Question: I have the following data, and am having some issues with the y axis ordering =
'''
> str(dat)
'data.frame': 3678 obs. of 41 variables:
$ highest_bid : Factor w/ 140 levels "\N","0","10",..: 2 2 2 2 2 2 2 2 2 2 ...
$ age_of_oldest_driver : Factor w/ 75 levels "18","19","20",..: 66 11 33 24 57 3 17 5 32 22 ...
'''
When I plot highest bid on age, I get the desired plot but the age's are in order of the factor, which is not what I want. The y axis goes from 180, 19, 200, 2300, 25, 230, 250, etc. Because of values like 19, 25, and 2300, it throws the ordering of the y axis off. See below plot.
'''
ggplot(dat, aes(x=factor(age_of_oldest_driver), y=highest_bid)) +
stat_summary(fun.y="mean", geom="bar")
'''
Now, I generated some sample data to play around with this problem, but I can't seem to reproduce it. Here's what I did. Once again, this works perfectly.
'''
df=data.frame(score=c(400,200,3000,500,751,630,554,630,100,250,330,5100,4100,800),
age=c(18,18,23,50,19,39,19,23,22,22,40,35,22,16))
str(df)
ggplot(df, aes(x=factor(age), y=factor(score))) + geom_bar()
library(plyr)
library(ggplot2)
ggplot(ddply(df, .(age), mean), aes(x=factor(age), y=factor(score))) + geom_bar()
'''
Any idea on what I'm doing wrong in the initial code that I published.
Thanks!!
Here's the wrong image. Notice the y-axis.

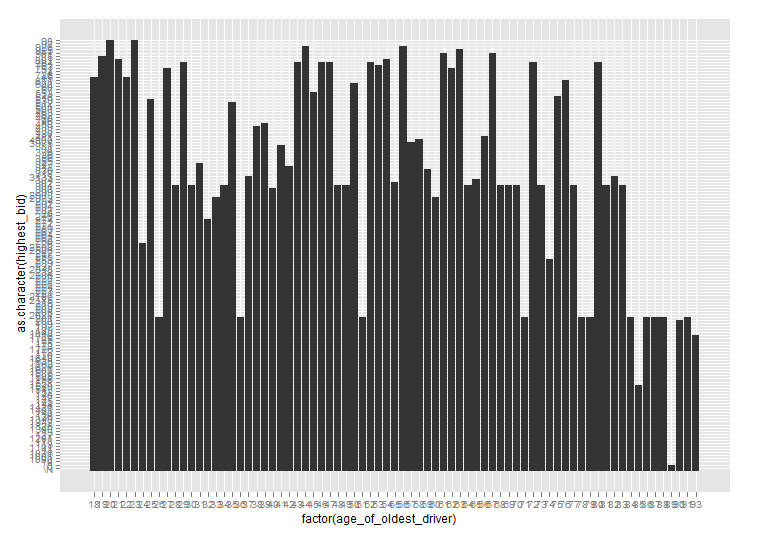
Answer: You can reorder the original factor (age) before ploting it
'''
df$ageord <- factor(df$age, levels = levels(factor(df$age)), ordered = TRUE )
require(ggplot2)
ggplot(df, aes(x=ageord, y = score)) + geom_bar(stat = "identity")
'''
: if it doesn't work
'''
df$ageord <- factor(df$age, levels = sort(unique(df$age)), ordered = TRUE )
ggplot(df, aes(x=ageord, y = score)) + geom_bar(stat = "identity")
'''